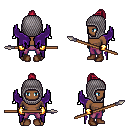
a pixel art fantasy rpg character, male body template, human, dark skin, purple wings, magenta pants, ruby red short topknot hairstyle, chain hood, gold gloves, brown shoes, spear, four views (front, back, left, right), 2x2 character sprite sheet, small pixel art, hard edges, no anti-aliasing